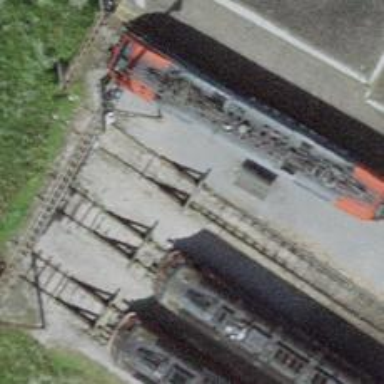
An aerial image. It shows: Railway buffer stop.